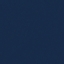
Label: SeaLake